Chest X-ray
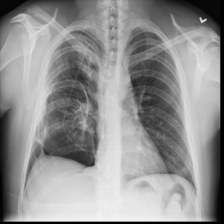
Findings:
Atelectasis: negative
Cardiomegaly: negative
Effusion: negative
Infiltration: negative
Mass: negative
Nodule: negative
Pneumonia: negative
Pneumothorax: negative
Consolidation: negative
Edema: negative
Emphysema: negative
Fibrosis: negative
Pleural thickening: negative
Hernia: negative